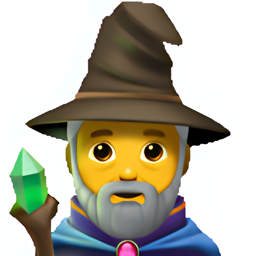
Name: man mage
Emoji: 🧙‍♂️
Group: People & Body
Sub-group: person-fantasy